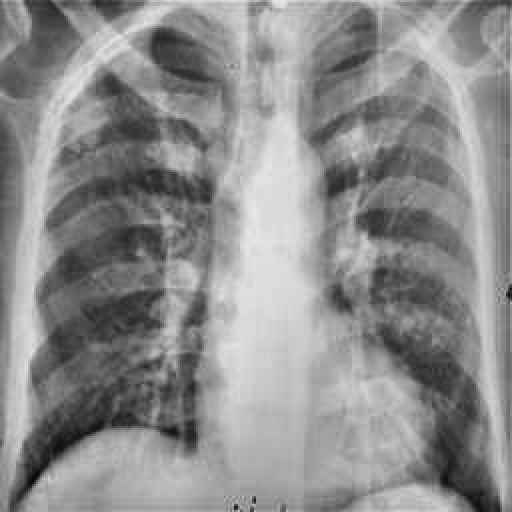
Finding: TUBERCULOSIS